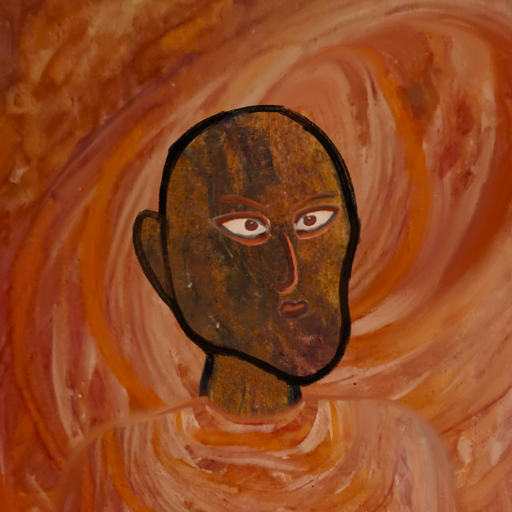
Background: Pious_Lady, Head And Neck Side: Mosgoul, Face Side: Roy_Bahadur, Bust: Pious_Lady, Hair Side: Blank, Head Accessory: Blank, Second Necklace: Blank, Necklace: Blank, Baby: Blank